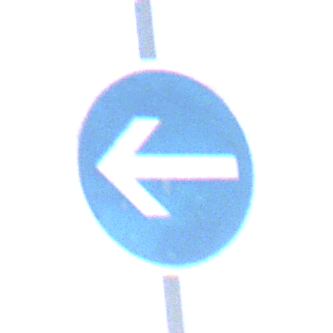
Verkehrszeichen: VorgeschriebeneFahrtrichtungHierLinks
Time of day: Midday
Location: Outdoor (Nature)
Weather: PartlyCloudy
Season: NotSpecified
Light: Natural